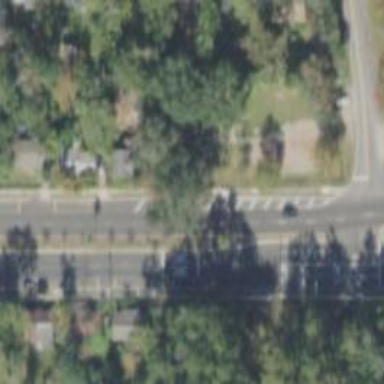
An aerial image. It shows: Footway along the road.